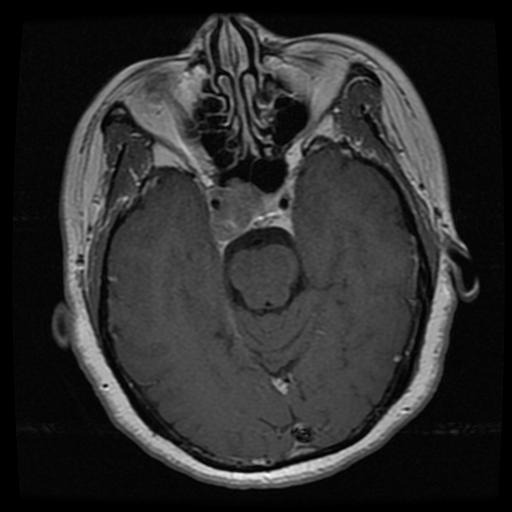
Label: pituitary